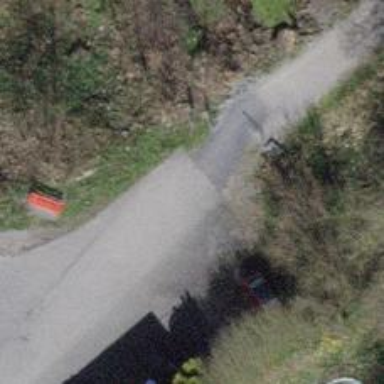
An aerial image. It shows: Cycle barrier.